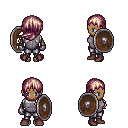
a pixel art fantasy rpg character, female body template, human, dark skin, steel chest armor, metal pants, white blonde left-swept hairstyle, metal gloves, maroon shoes, shield, four views (front, back, left, right), 2x2 character sprite sheet, small pixel art, hard edges, no anti-aliasing